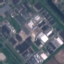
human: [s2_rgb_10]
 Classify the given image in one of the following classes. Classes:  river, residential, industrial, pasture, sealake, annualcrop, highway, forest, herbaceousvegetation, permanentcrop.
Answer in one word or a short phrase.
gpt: Industrial